Field crop: maize
Growth stage: 2
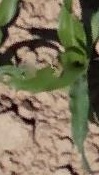
Species: maize